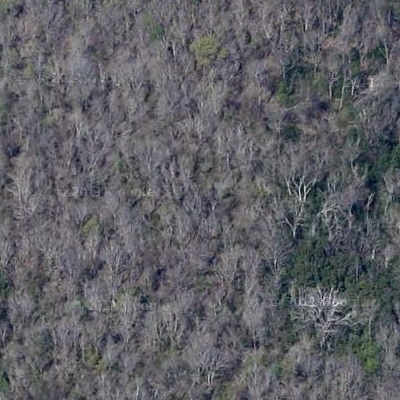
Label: Forest